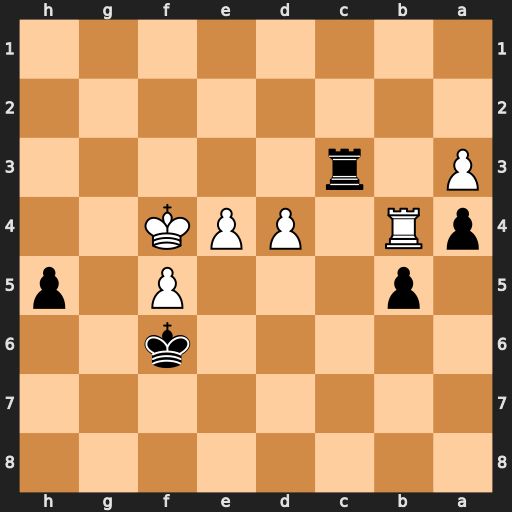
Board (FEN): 8/8/5k2/1p3P1p/pR1PPK2/P1r5/8/8
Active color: b
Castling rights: -
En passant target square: -
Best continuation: Rb3 e5+ Kf7 e6+ Ke8 Rxb5 Rxb5